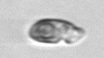
Label: Katodinium_or_Torodinium